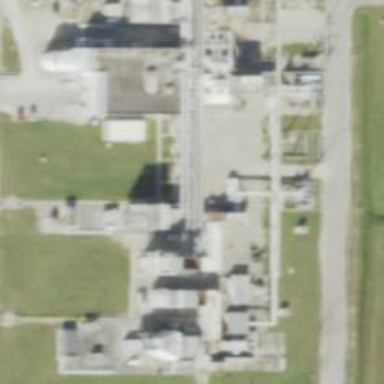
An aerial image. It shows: Gas turbine generator is in use.